Current action and preconditions to check: trajectory_clear

Your task: For each precondition in the list above, predict whether it will hold at this action.

Consider the current scene as observed from the mobile robot's camera, and analyze the predicted future states of all dynamic agents (e.g., people, animals, vehicles, or any moving entities) within the NEXT SECOND.

IMPORTANT: Only answer "very likely" if you are absolutely certain—based on strong, clear evidence—that a dynamic agent will violate the precondition in the predicted future state. Do NOT answer "very likely" for unlikely, ambiguous, or low-probability risks.

Ask yourself for each precondition: Is there a high probability, with clear and convincing evidence, that the predicted future states of any dynamic agent will interfere with the predicted future state of the currently executing action within the NEXT SECOND, causing that precondition to fail?

Assess the risk level based on these predictions. Use "likely" or "very likely" if motions create a clear risk of interference.

Use "neutral" or "improbable" if agents are nearby but their predicted paths are clearly diverging or non-conflicting.

Failure Risk Categories: "very improbable", "improbable", "neutral", "likely", "very likely"

Answer Format: Output ONLY the probability_of_failure value from these categories: "very improbable", "improbable", "neutral", "likely", "very likely"

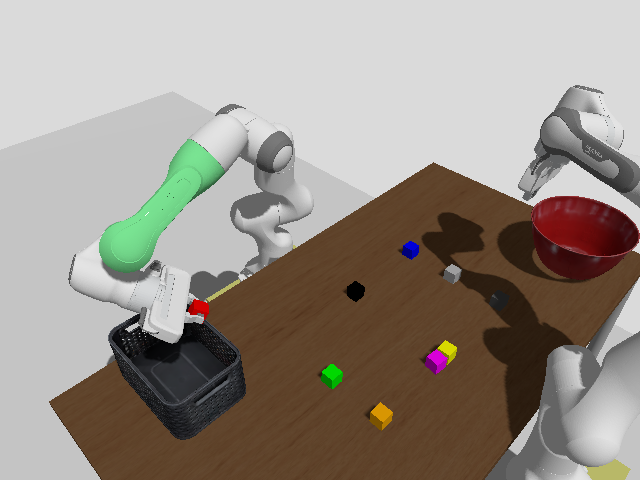

Answer: very improbable